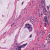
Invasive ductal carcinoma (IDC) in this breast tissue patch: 0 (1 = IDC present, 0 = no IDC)